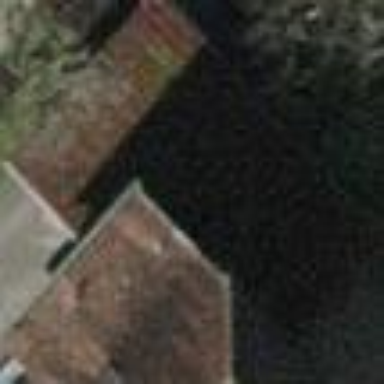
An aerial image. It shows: View of roof of building.